Question: I wrote a small color picker code my self and it works well. However the issue, when I move the slide to get a selected color (RGB) the canvas(gradient of white black and selected color is taking time. The delay is because of code:

The code is as follows:
'''
Try
'Dim converter As New SlidertoColor
'Dim cornercolor As Color = converter.Convert(MySlider.Value, Nothing, Nothing, Nothing)
Dim cornercolor As Color = Value
Dim y As Integer = 0
Dim x As Integer = 0
Dim wb As New WriteableBitmap(256, 256, 96, 96, PixelFormats.Pbgra32, Nothing)
Dim stride As Integer = CInt((wb.PixelWidth * wb.Format.BitsPerPixel) / 8)
Dim RD As Decimal = cornercolor.R / 255
Dim GD As Decimal = cornercolor.G / 255
Dim BD As Decimal = cornercolor.B / 255
Dim r As Decimal = cornercolor.R
Dim g As Decimal = cornercolor.G
Dim b As Decimal = cornercolor.B
Dim lr As New List(Of Decimal)
Dim lb As New List(Of Decimal)
Dim lg As New List(Of Decimal)
Try
For i = 0 To 255
lr.Add(r)
r = r - RD
lg.Add(g)
g = g - GD
lb.Add(b)
b = b - BD
Next
Catch ex As Exception
End Try
r = cornercolor.R
g = cornercolor.G
b = cornercolor.B
'For y = 255 To 0 Step -1
For y = 0 To 255
RD = ((255 - y) - lr(y)) / 255
GD = ((255 - y) - lg(y)) / 255
BD = ((255 - y) - lb(y)) / 255
If RD < 0 Then
RD = RD * -1
End If
If GD < 0 Then
GD = GD * -1
End If
If BD < 0 Then
BD = BD * -1
End If
'Need to work on this section
r = 255 - y
g = 255 - y
b = 255 - y
For x = 0 To 255
Try
Dim colorData As Byte() = {
CByte(b),
CByte(g),
CByte(r),
CByte(255)}
Dim rect As New Int32Rect(x, y, 1, 1)
wb.WritePixels(rect, colorData, stride, 0)
r = r - RD
g = g - GD
b = b - BD
If r < 0 Then
r = 0
End If
If g < 0 Then
g = 0
End If
If b < 0 Then
b = 0
End If
Catch ex As Exception
End Try
Next
Next
'Dim colorData As Byte() = {CByte(blue), CByte(green),
' CByte(red), CByte(255)}
'Dim rect As New Int32Rect(x, y, 1, 1)
'Try
' wb.WritePixels(rect, colorData, stride, 0)
'Catch ex As Exception
'End Try
Dim k As New ImageBrush
k.ImageSource = wb
Return k
'''
Could you please tell my how to speed up this process, or is there a efficient way to achieve this. I know that there are free to use color pickers, but I want to try my own.
I am using VB.Net, WPF.
Thank you.
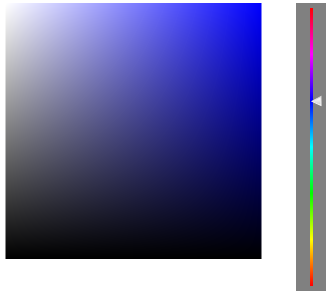
Answer: Found the answer, it seems that the gradient chart is also produced exactly the same way by using the xaml as follows:
'''
</Canvas>-->
<Canvas Width="256" Height="256" Margin="32,30,215,26">
<Canvas.Background>
<LinearGradientBrush StartPoint="0 0.5" EndPoint="1 0.5">
<GradientStop Color="White" Offset="0" />
<GradientStop Offset="1" Color="{Binding ElementName=MySlider, Path=Value, Converter={StaticResource SlidertoColor1}}" />
</LinearGradientBrush>
</Canvas.Background>
<Canvas Width="256" Height="256">
<Canvas.Background>
<LinearGradientBrush StartPoint="0.5 0" EndPoint="0.5 1">
<GradientStop Color="Transparent" Offset="0" />
<GradientStop Color="Black" Offset="1" />
</LinearGradientBrush>
</Canvas.Background>
</Canvas>
</Canvas>
'''
Thank you for your support.